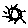
Label: sun